Interaction volume radius: 5 \u00c5
Interaction volume height: 15 \u00c5
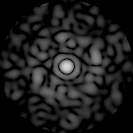
Disorder parameter: 0.8483